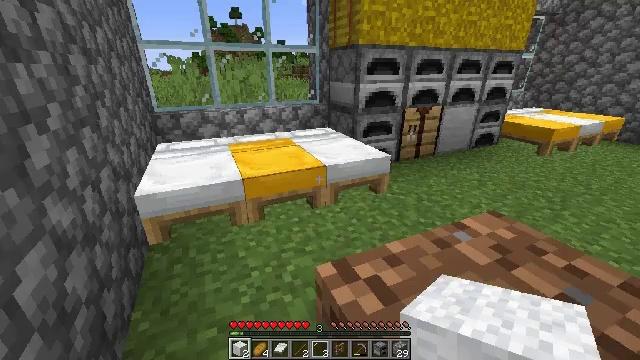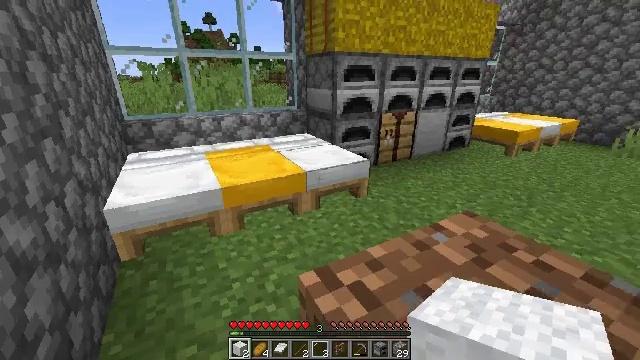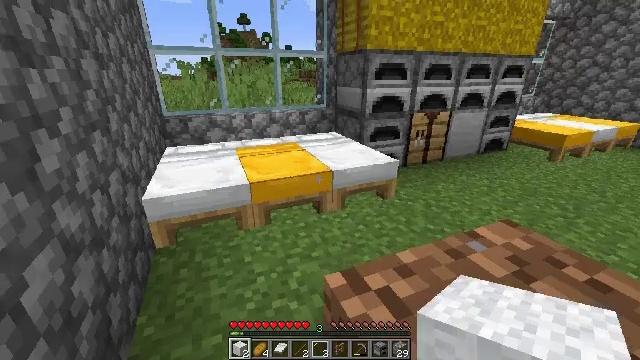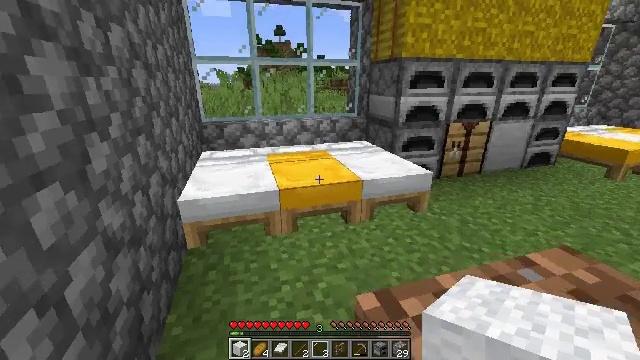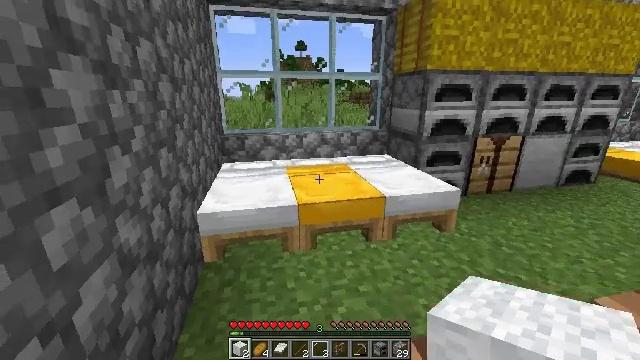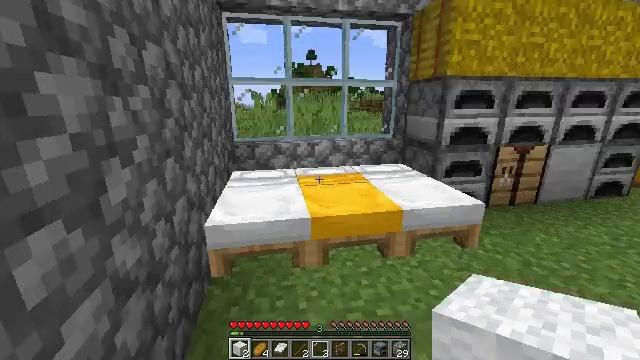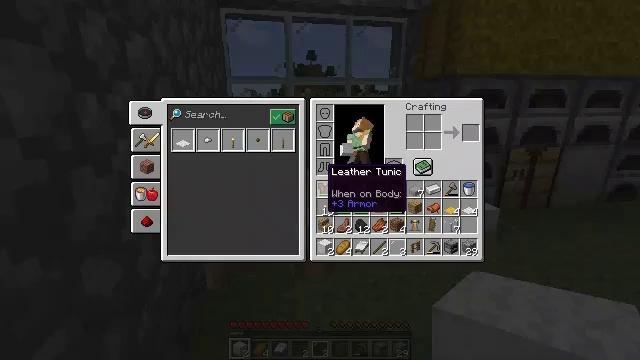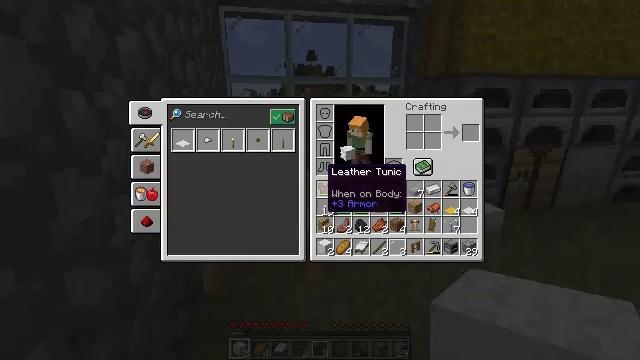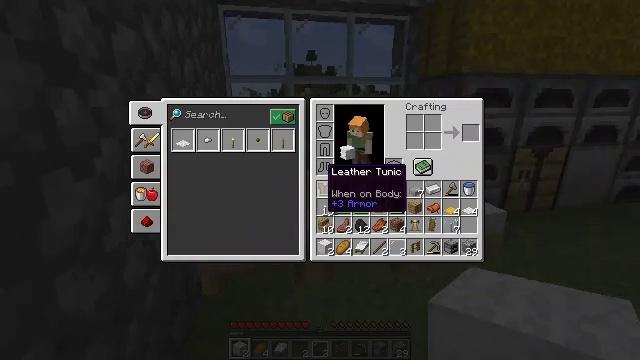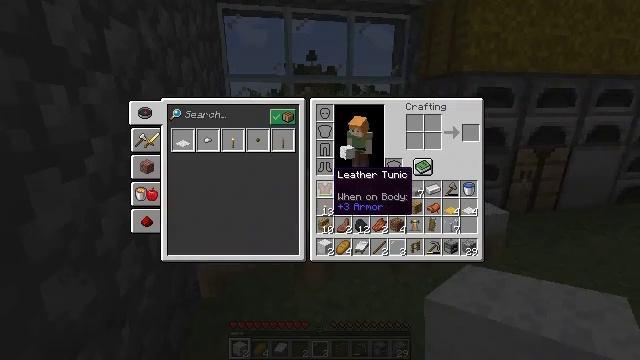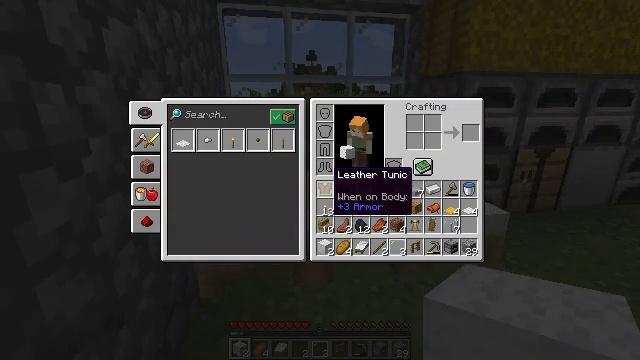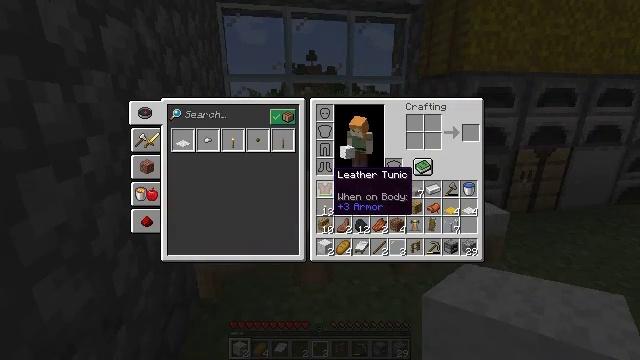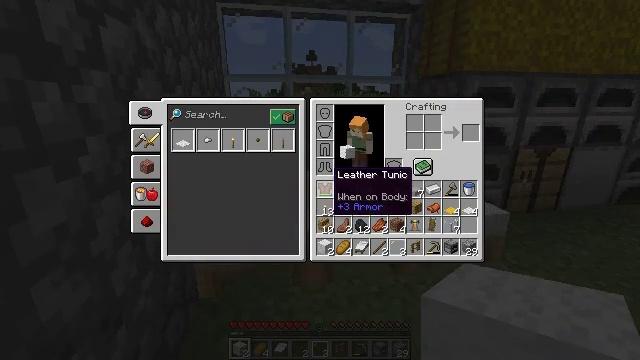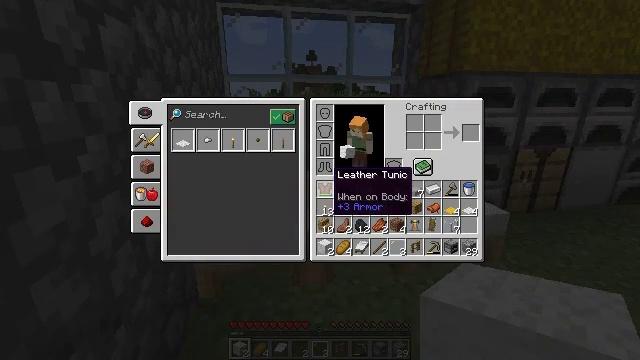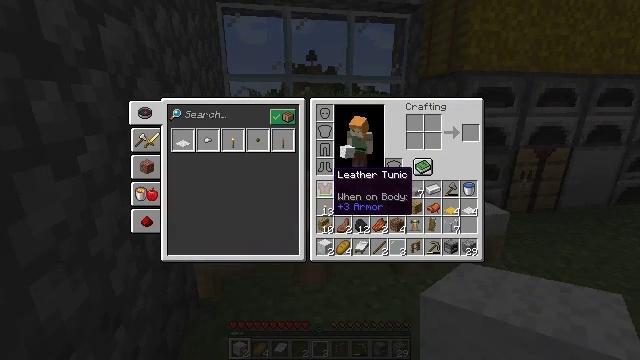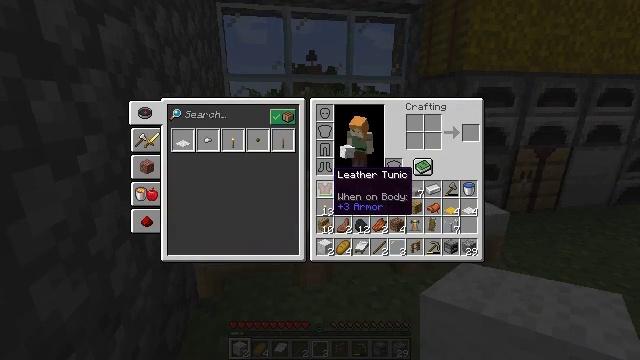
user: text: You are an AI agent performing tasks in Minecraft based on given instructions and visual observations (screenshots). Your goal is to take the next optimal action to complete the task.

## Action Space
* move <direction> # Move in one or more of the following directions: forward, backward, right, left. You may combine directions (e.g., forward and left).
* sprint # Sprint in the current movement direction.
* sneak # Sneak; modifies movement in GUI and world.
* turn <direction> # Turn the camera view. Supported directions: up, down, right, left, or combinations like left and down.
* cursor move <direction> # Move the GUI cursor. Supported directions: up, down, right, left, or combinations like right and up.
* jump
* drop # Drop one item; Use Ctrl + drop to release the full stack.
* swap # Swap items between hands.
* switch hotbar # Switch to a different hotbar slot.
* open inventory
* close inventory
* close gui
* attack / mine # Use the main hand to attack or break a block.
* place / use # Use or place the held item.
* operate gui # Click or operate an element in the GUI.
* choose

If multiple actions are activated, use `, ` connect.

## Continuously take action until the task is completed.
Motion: motion action
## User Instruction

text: Mine dirt from the ground.
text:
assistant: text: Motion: move right, turn right and up
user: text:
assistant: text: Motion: move forward and move right, turn left
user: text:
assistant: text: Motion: move forward, turn left and up
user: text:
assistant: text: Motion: move forward, turn left and up
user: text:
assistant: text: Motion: move forward, turn left and up
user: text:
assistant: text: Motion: move forward, open inventory
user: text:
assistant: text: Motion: move forward, open inventory
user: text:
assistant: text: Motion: move forward, open inventory
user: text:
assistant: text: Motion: move forward, open inventory
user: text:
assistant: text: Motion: no_op
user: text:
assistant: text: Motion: no_op
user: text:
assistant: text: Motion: no_op
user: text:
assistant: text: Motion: no_op
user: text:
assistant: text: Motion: no_op
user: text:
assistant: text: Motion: no_op
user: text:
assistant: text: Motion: no_op
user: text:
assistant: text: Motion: no_op
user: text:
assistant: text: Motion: cursor move right
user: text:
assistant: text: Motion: no_op
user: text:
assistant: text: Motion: cursor move right and down
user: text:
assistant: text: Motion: cursor move right and down
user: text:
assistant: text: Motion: cursor move right
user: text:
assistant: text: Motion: cursor move left and up
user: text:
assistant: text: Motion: cursor move left and up
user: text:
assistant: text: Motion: cursor move left
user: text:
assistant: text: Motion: cursor move left
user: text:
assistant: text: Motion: cursor move left and up
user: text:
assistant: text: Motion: cursor move up
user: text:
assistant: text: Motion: no_op
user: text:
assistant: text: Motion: no_op